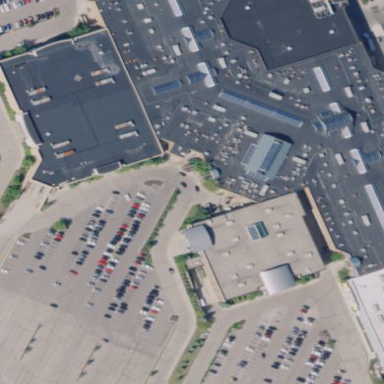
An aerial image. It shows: Department store.